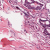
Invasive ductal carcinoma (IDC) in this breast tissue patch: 1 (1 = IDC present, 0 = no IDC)